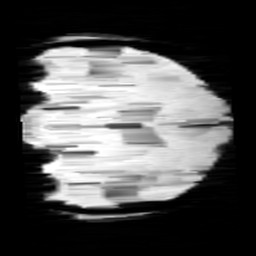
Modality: minIP
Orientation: coronal
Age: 12
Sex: male
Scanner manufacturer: siemens
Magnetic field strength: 3 T
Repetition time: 0.027 s
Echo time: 0.02 s